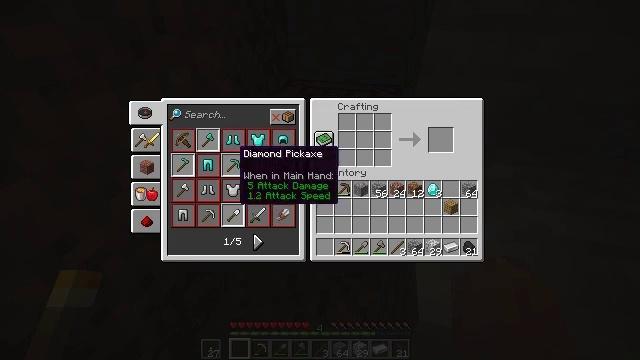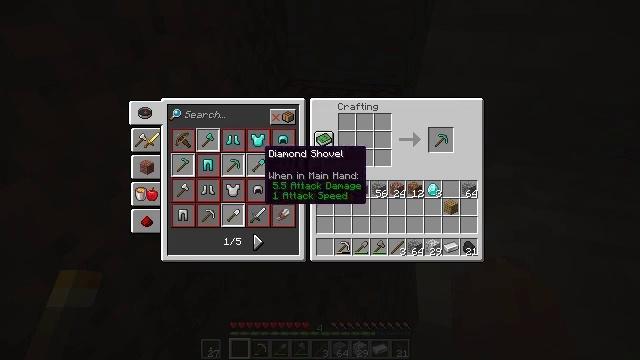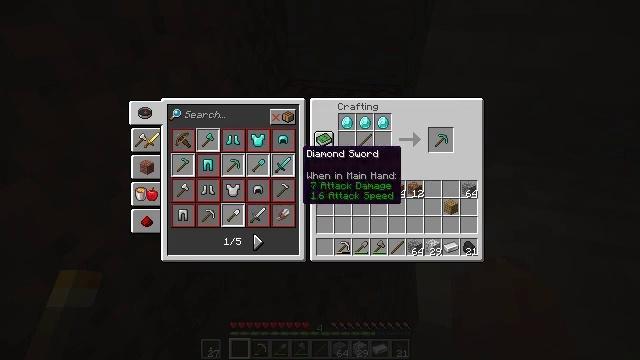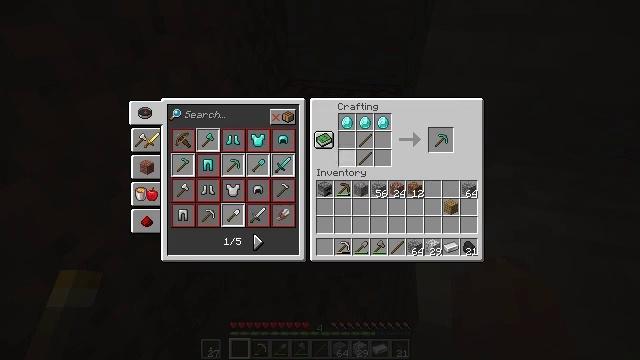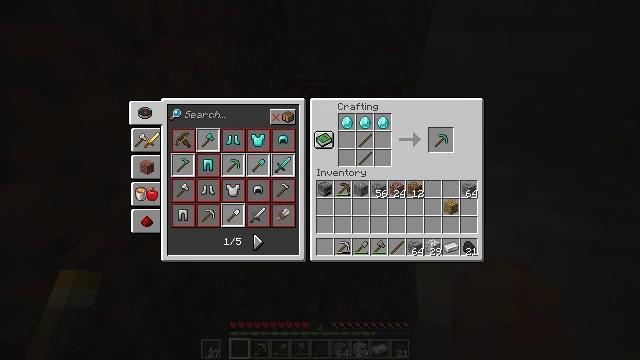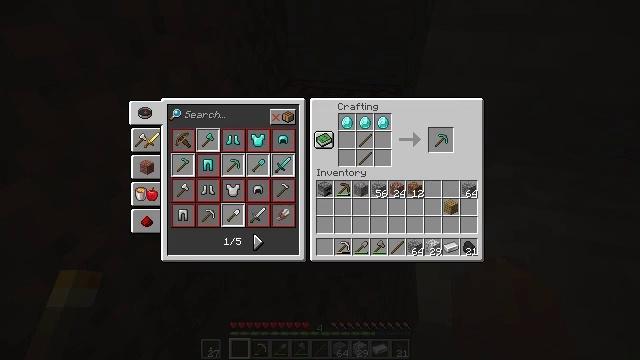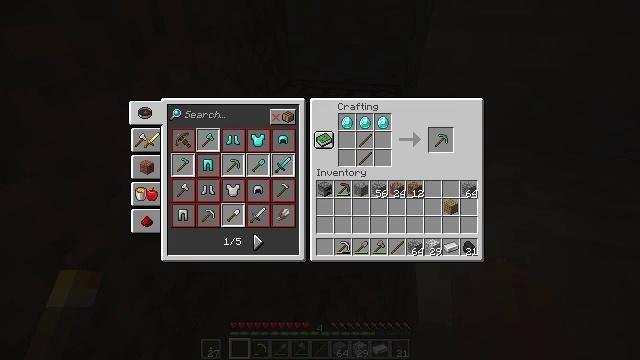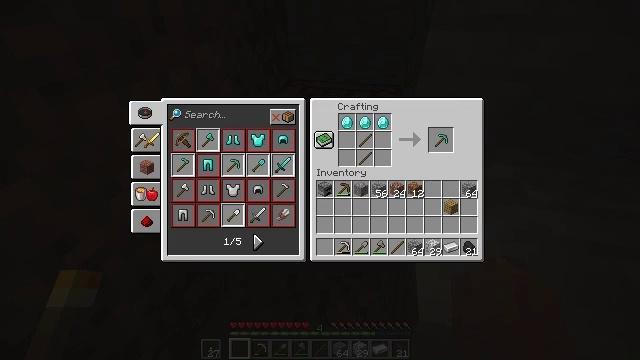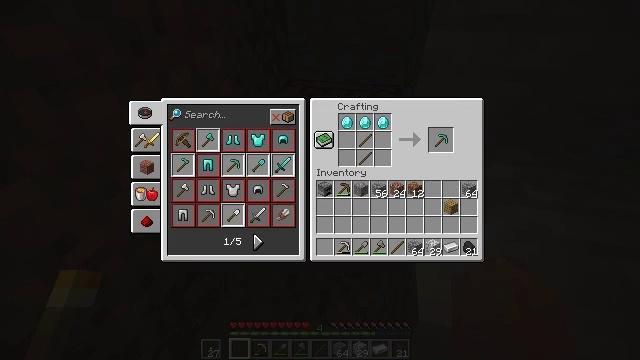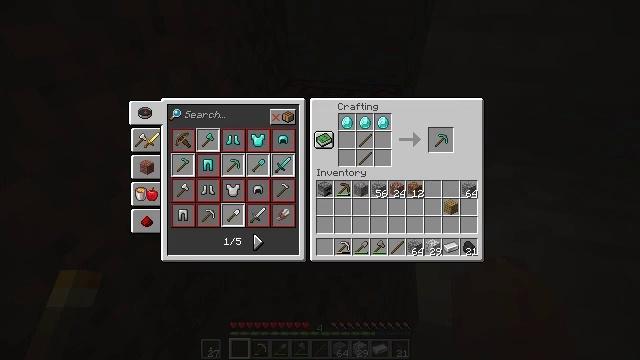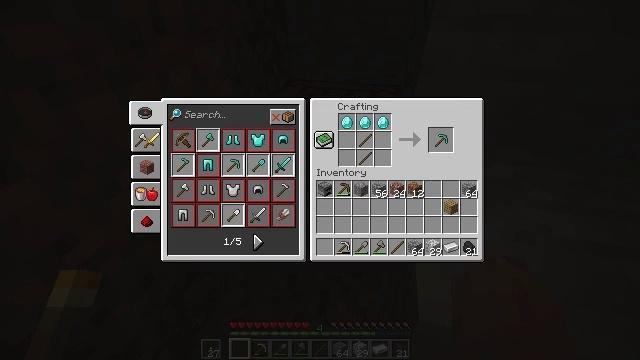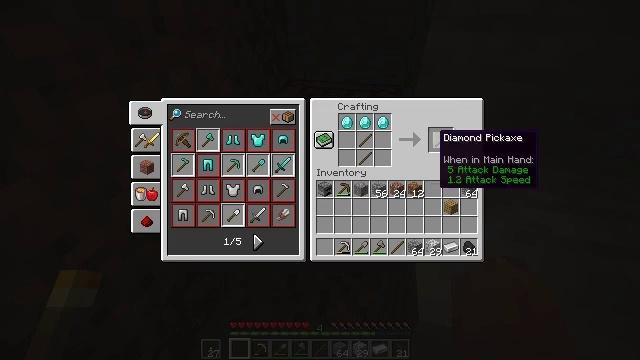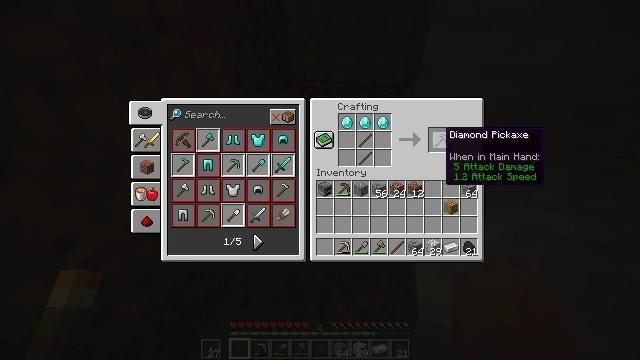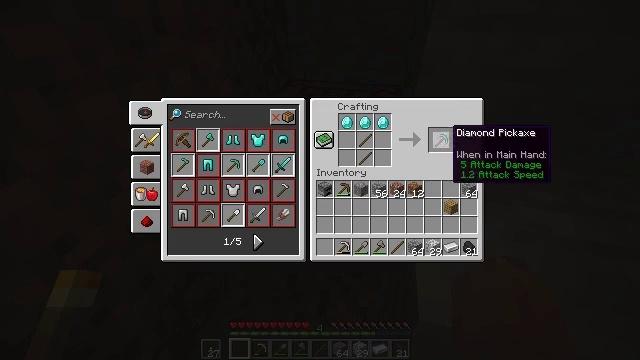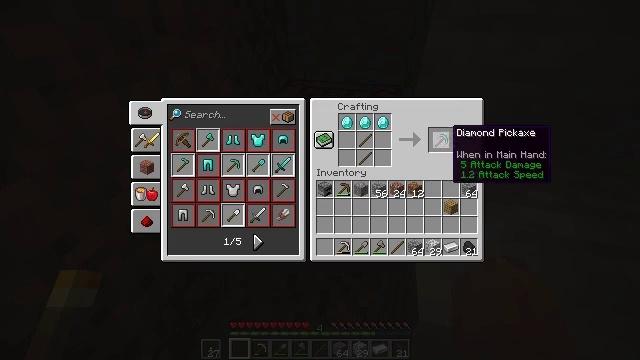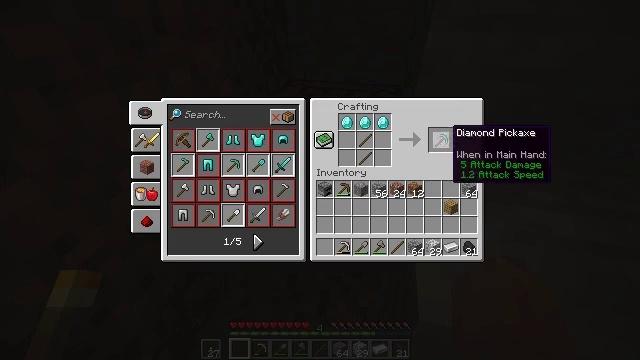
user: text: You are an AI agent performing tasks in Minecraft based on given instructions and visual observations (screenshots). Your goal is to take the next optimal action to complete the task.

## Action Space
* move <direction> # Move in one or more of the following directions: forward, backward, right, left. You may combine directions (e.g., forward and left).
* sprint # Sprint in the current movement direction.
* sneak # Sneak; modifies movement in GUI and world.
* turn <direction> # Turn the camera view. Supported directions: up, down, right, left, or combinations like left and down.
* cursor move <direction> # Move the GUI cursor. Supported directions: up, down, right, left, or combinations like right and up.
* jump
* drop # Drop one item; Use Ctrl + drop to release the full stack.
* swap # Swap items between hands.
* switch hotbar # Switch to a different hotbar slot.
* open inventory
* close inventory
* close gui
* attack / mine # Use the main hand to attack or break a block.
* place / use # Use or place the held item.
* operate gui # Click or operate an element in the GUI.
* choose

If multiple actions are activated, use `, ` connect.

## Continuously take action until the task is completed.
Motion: motion action
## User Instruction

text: Attack the ground to gather dirt.
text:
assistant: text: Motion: turn right
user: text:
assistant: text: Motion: turn right
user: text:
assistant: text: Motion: turn right
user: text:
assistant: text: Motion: turn right
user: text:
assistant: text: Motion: turn right
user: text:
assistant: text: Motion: no_op
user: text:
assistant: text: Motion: no_op
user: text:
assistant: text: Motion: no_op
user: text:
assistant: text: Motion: no_op
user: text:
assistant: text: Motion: no_op
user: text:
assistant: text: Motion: no_op
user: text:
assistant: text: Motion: no_op
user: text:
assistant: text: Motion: no_op
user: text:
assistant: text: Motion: no_op
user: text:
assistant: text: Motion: no_op
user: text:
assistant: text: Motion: no_op
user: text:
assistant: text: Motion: attack / mine
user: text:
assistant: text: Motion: attack / mine
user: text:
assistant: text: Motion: attack / mine
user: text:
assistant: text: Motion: turn left and down
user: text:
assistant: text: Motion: turn left and down
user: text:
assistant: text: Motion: turn left
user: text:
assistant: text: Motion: turn left and down
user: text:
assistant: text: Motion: no_op
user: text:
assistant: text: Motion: turn left
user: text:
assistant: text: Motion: no_op
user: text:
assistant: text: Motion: no_op
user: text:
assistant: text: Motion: no_op
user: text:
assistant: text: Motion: no_op
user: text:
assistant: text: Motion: no_op